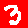
Digit: 3